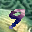
Label: 9